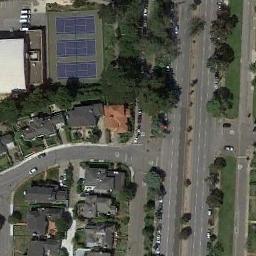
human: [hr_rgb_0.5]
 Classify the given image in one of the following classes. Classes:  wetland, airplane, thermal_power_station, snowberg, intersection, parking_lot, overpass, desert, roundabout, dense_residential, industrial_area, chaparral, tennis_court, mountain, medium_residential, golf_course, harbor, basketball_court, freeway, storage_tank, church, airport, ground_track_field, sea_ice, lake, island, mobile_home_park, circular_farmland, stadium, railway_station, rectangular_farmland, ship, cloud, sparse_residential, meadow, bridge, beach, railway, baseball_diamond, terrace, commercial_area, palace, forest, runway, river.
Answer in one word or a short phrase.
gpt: tennis_court